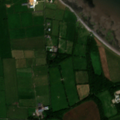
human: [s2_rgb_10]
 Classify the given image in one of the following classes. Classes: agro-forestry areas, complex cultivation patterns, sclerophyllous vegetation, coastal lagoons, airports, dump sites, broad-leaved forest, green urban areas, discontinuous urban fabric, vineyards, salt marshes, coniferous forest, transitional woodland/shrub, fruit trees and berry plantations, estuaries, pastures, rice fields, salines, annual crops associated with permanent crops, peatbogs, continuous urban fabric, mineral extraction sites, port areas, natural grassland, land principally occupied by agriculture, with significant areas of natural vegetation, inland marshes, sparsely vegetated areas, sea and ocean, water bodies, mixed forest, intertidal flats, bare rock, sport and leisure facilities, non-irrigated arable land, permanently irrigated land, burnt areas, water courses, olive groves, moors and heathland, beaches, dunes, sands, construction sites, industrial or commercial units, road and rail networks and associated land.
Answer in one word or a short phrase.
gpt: non-irrigated arable land, pastures, broad-leaved forest, intertidal flats, sea and ocean